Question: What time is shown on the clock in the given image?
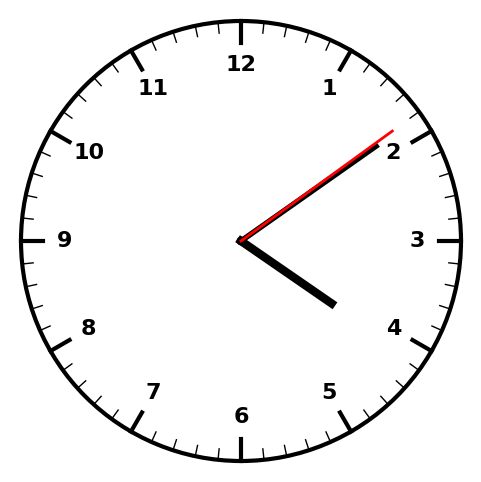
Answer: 04:09:09